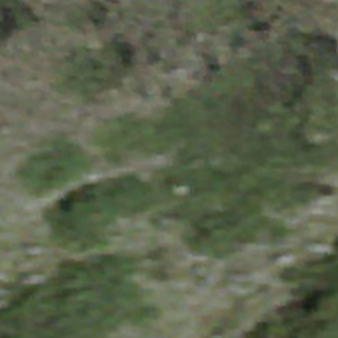
Label: other